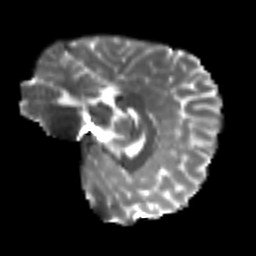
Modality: T2w
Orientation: sagittal
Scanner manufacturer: siemens
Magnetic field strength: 3 T
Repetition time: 9.6 s
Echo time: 0.077 s